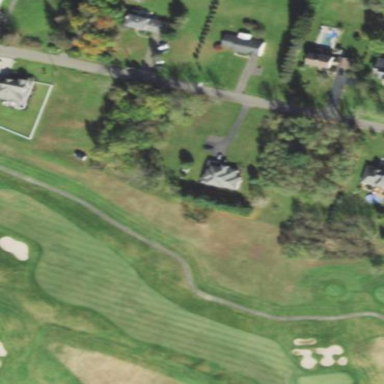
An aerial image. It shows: Golf fairway surrounded by grass.